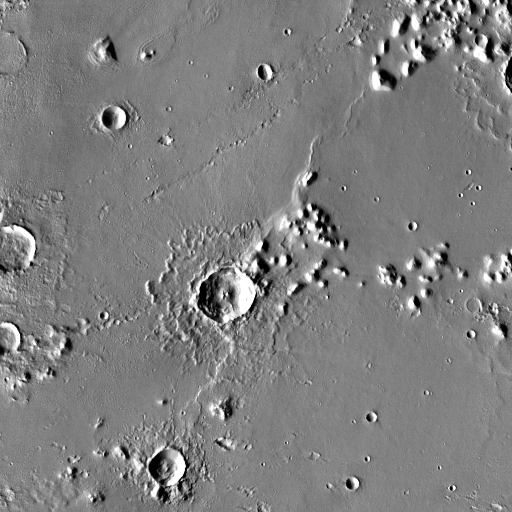
Crater classes present: Background, Other, Layered, Buried, Secondary